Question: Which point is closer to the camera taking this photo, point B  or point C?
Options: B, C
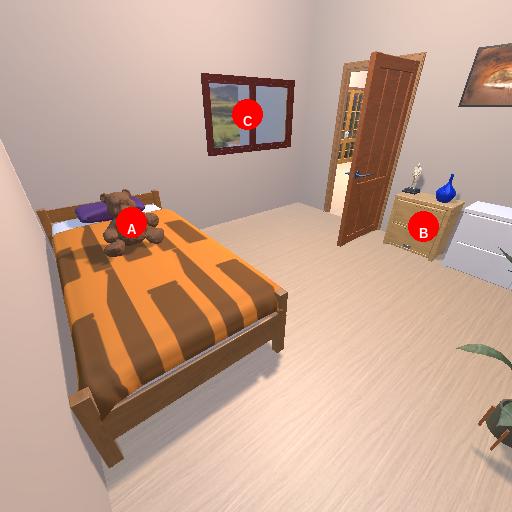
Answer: B